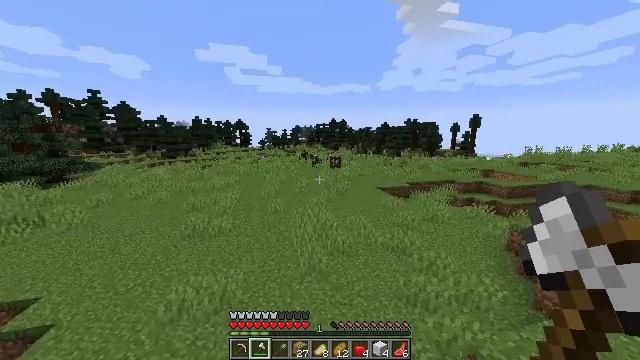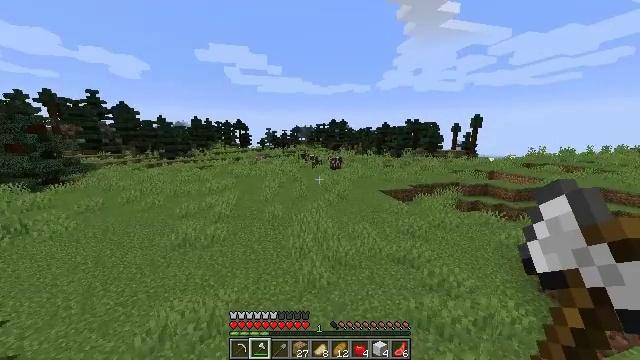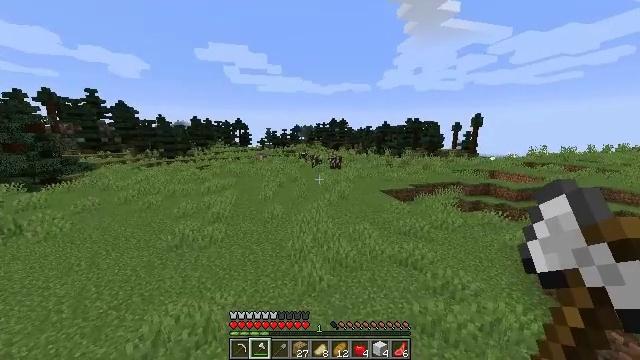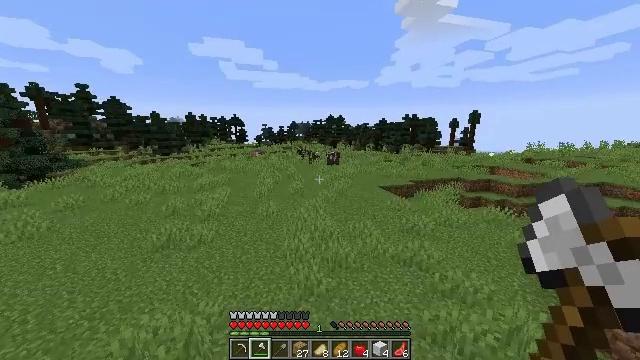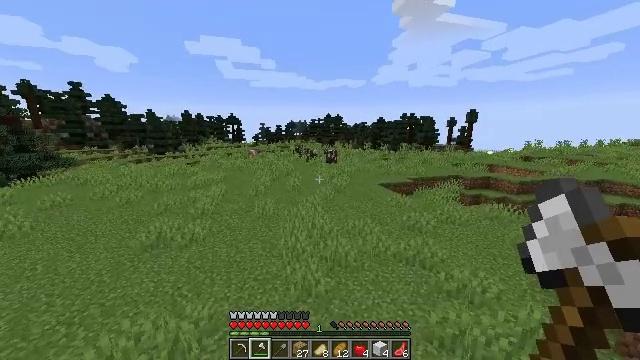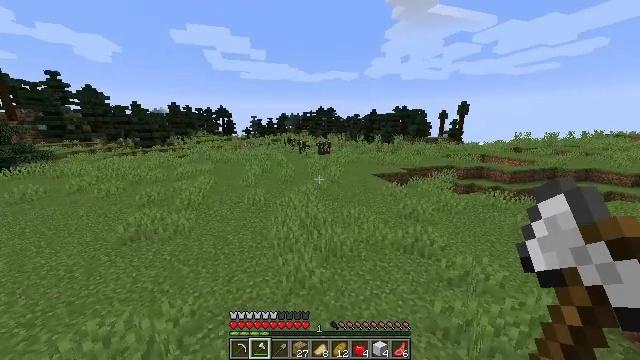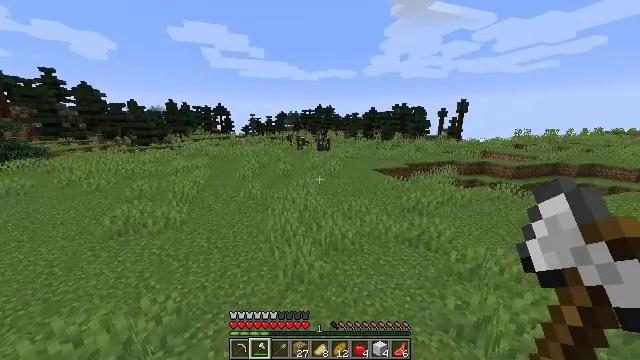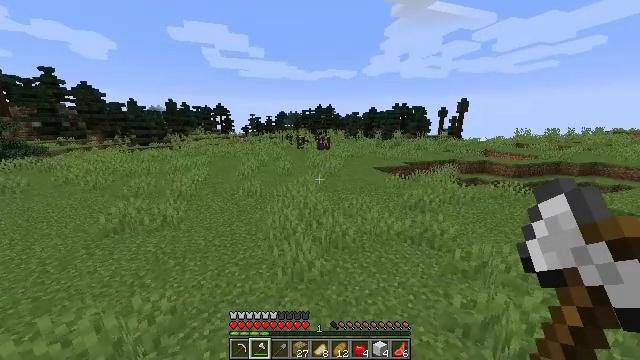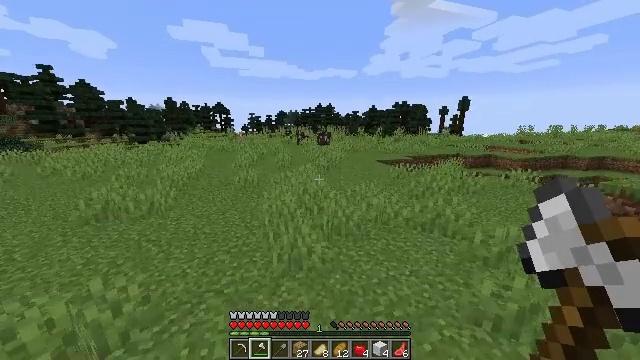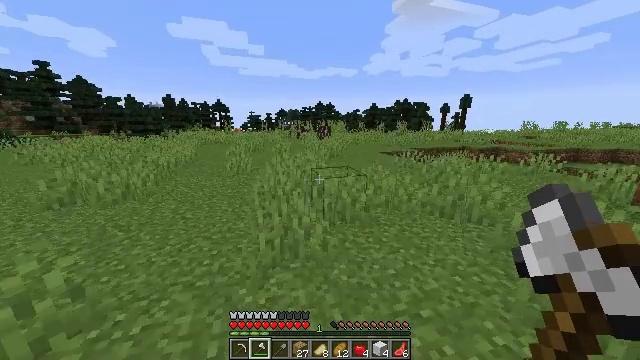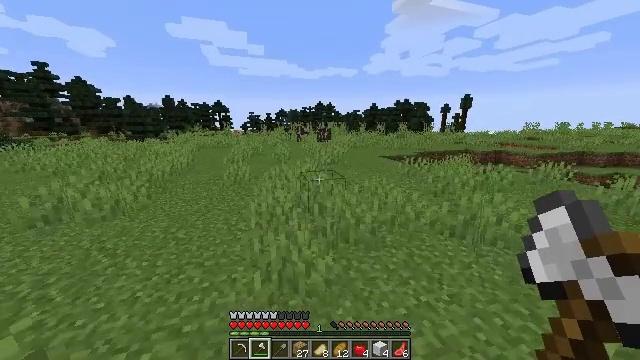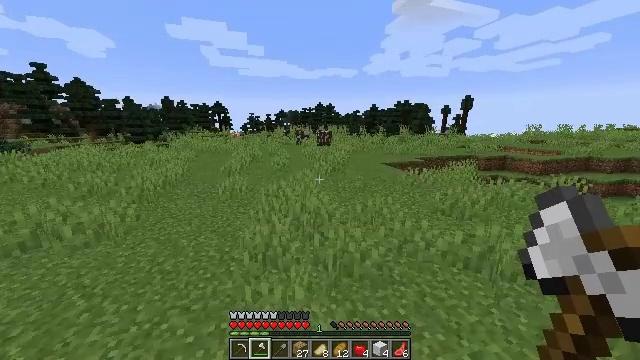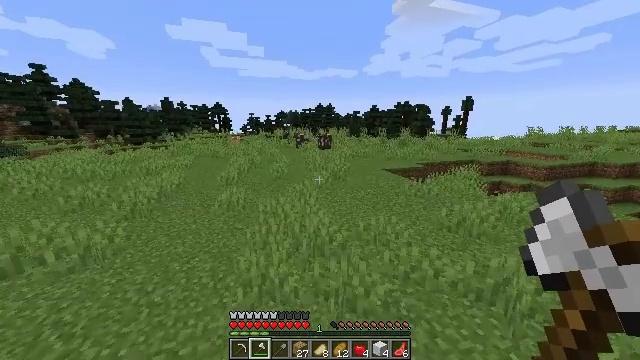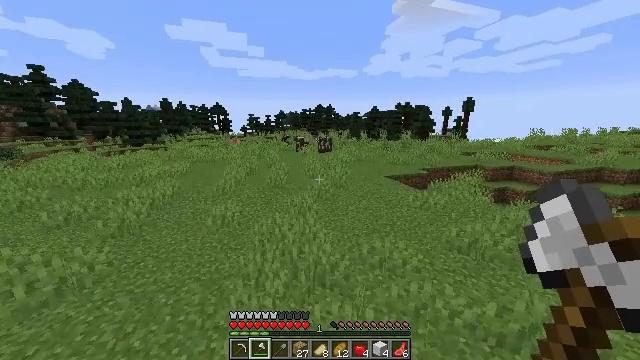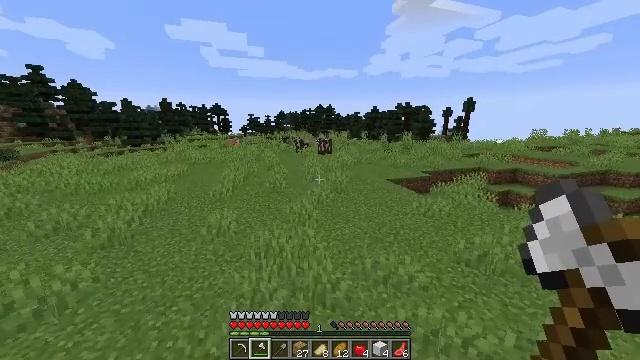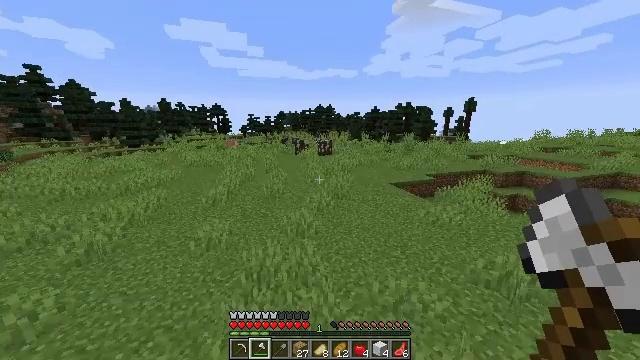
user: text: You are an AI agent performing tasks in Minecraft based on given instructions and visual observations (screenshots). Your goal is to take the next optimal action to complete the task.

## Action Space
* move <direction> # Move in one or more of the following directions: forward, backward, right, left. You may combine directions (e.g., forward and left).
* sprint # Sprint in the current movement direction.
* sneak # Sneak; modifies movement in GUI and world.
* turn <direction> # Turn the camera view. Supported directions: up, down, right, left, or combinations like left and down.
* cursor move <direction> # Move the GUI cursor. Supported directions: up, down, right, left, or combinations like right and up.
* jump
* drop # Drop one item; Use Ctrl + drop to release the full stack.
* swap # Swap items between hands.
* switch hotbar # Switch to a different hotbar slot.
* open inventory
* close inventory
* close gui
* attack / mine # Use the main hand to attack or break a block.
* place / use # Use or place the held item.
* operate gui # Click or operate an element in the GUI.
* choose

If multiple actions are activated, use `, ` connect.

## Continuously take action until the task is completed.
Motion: motion action
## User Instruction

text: Kill the cow.
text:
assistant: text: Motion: move forward, sprint, jump
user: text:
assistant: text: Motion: move forward, sprint, jump
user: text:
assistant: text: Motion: move forward, sprint, jump
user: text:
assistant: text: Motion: move forward, sprint, jump
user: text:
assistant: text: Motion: move forward, sprint, turn right and down, jump
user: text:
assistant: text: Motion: move forward, sprint, jump
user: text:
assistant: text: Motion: move forward, sprint, jump
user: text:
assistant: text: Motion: move forward, sprint, jump
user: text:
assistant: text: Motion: move forward, sprint, jump
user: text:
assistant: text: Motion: move forward, sprint, jump
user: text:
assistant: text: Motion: move forward, sprint, jump
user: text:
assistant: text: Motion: move forward, sprint, jump
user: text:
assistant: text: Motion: move forward, sprint, jump
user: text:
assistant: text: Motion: move forward, sprint, jump
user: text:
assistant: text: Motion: move forward, sprint, jump
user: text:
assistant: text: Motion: move forward, sprint, jump
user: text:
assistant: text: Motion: move forward, sprint, jump
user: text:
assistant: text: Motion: move forward, sprint, jump
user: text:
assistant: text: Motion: move forward, sprint, jump
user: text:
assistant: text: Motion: move forward, sprint, jump
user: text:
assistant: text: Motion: move forward, sprint, jump
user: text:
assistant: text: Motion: move forward, sprint, jump
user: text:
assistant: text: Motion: move forward, sprint, jump
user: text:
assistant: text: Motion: move forward, sprint, jump
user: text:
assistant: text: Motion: move forward, sprint, jump
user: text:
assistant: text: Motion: move forward, sprint, jump
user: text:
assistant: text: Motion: move forward, sprint, jump
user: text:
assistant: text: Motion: move forward, sprint, jump
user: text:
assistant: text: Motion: move forward, sprint, jump
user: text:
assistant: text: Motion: move forward, sprint, jump